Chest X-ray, PA view. Patient: 13 years old, sex M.
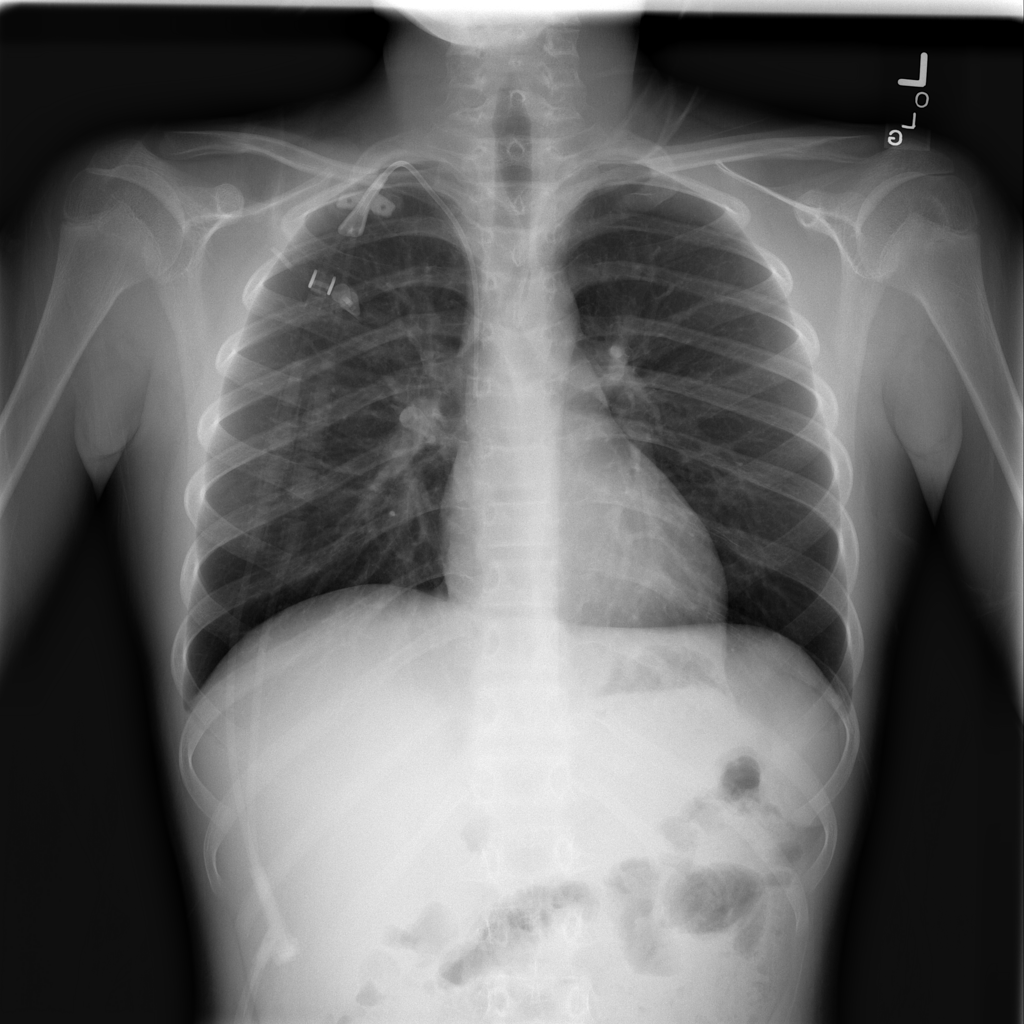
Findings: No Finding